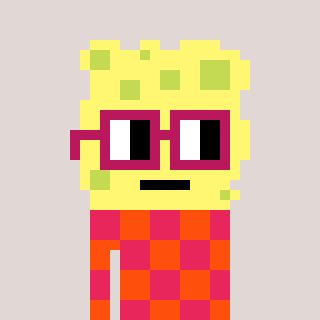
a pixel art character with square dark red glasses, a sponge-shaped head and a orange-colored body on a warm background